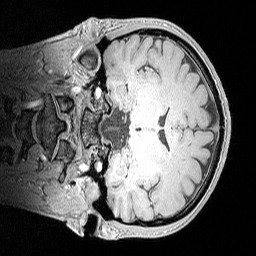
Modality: MP2RAGE
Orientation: coronal
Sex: male
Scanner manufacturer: siemens
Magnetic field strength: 3 T
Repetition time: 5 s
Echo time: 0.00292 s